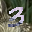
Label: 3